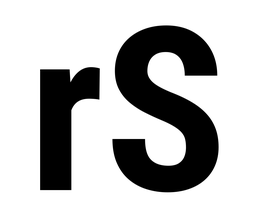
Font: Roboto_Condensed_Bold